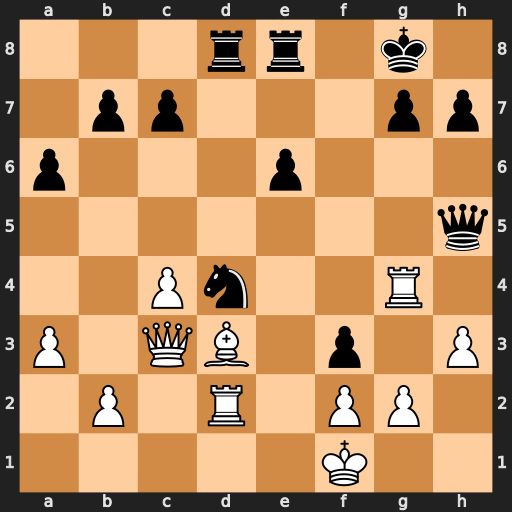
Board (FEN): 3rr1k1/1pp3pp/p3p3/7q/2Pn2R1/P1QB1p1P/1P1R1PP1/5K2
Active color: w
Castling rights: -
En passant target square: -
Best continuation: Rxd4 Rxd4 Qxd4 fxg2+ Kxg2